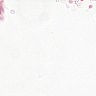
Metastatic tissue present: no